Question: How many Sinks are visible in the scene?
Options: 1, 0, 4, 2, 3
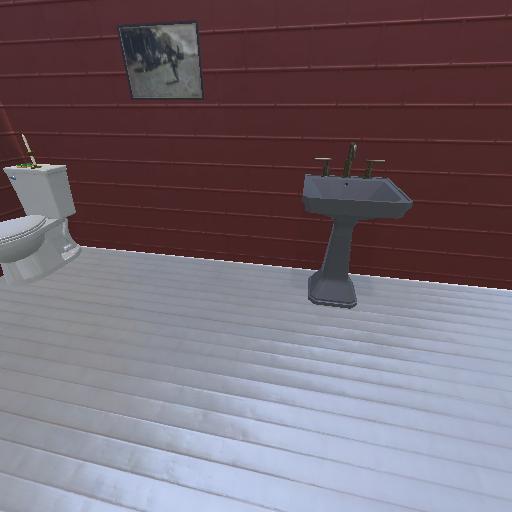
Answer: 1